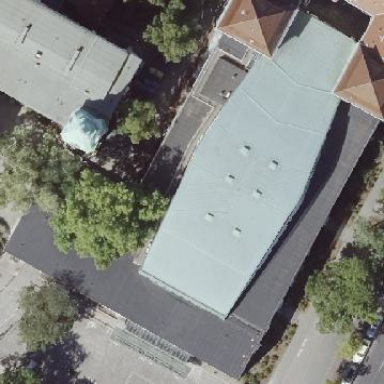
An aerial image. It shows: Concert hall that is part of theatre.